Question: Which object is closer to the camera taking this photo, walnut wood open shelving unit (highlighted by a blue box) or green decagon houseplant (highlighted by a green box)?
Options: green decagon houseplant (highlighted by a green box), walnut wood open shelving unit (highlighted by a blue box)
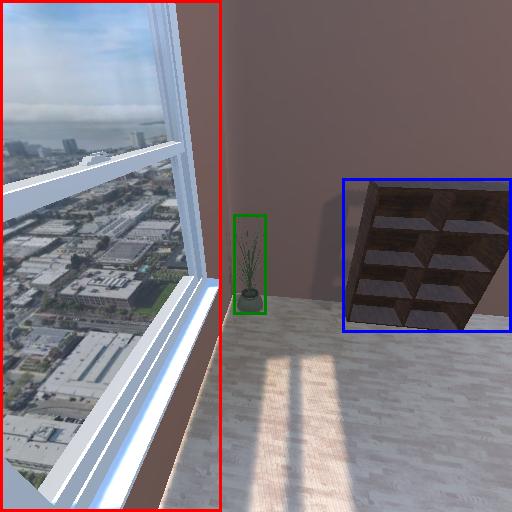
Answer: green decagon houseplant (highlighted by a green box)